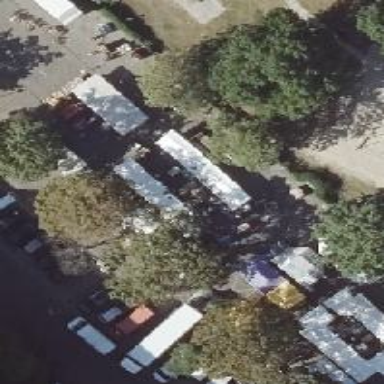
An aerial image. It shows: Marketplace.